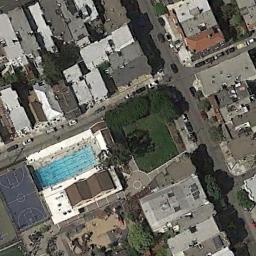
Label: basketball_court